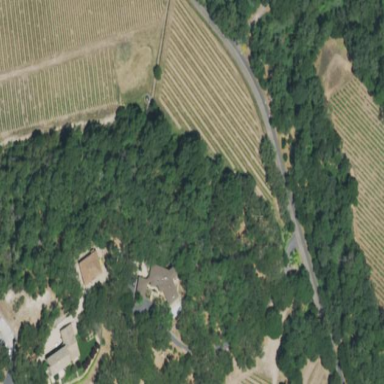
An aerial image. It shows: Vineyard growing wine grapes.